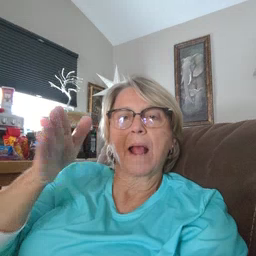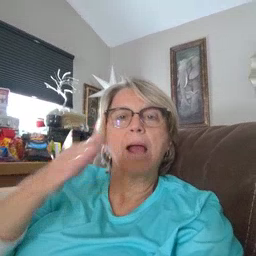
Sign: flag